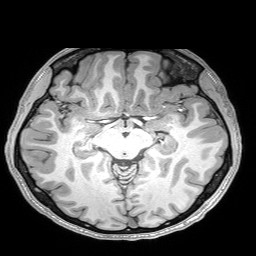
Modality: T1w
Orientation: coronal
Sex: male